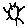
Label: sun